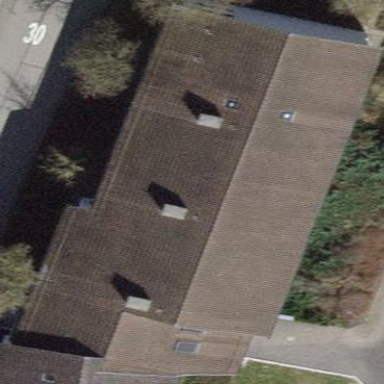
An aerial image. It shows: School building with tile roof.